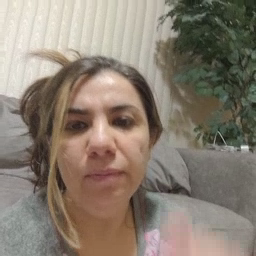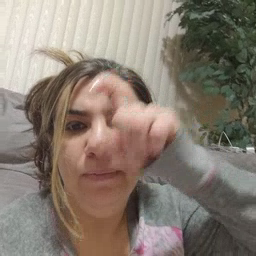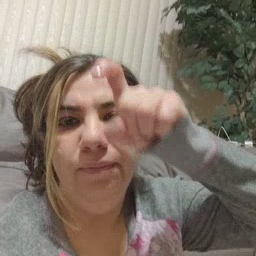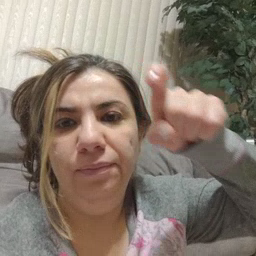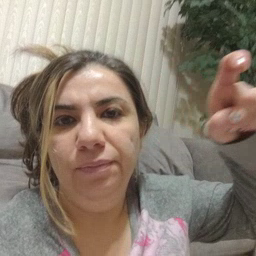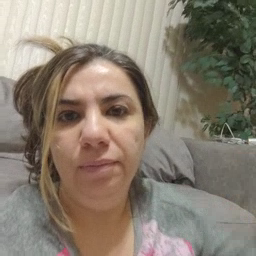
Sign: closet